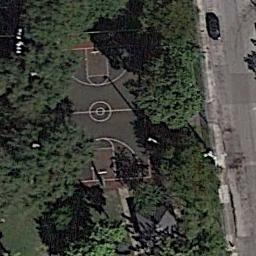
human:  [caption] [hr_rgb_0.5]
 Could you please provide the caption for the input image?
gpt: The basketball court is surrounded by trees .

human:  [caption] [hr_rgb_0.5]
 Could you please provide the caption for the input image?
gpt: There is a basketball court surrounded by many trees next to a road .

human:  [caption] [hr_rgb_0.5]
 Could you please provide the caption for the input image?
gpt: The basketball court is surrounded by many trees,Which is next to the road .

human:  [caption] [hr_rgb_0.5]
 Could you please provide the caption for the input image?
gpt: A basketball court surrounded by some trees and a road beside .

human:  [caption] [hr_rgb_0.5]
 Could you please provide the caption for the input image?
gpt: Many trees are around the basketball court .